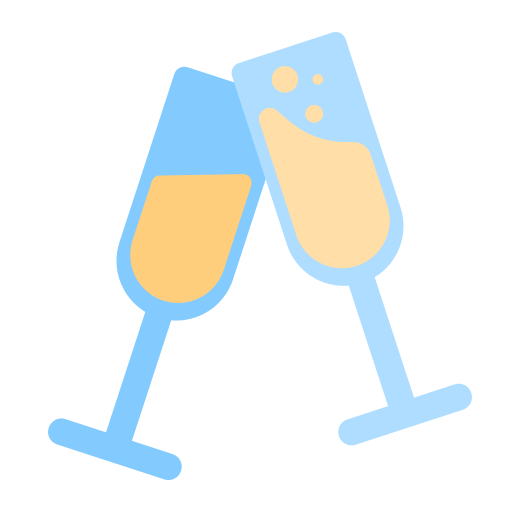
clinking glasses flat